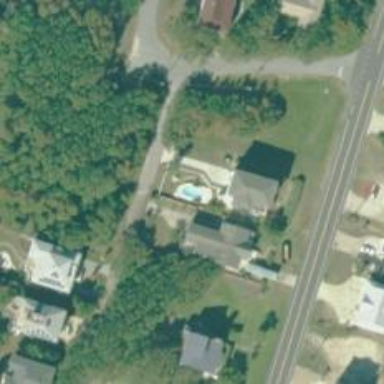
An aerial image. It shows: Swimming pool located in leisure land.